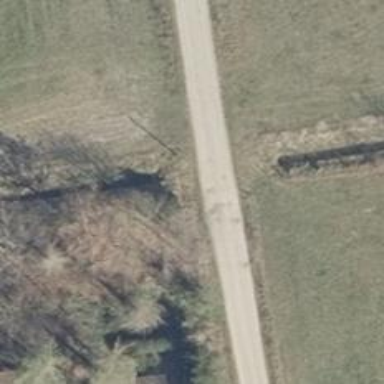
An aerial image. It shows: Culvert tunnel.